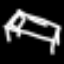
Label: bed